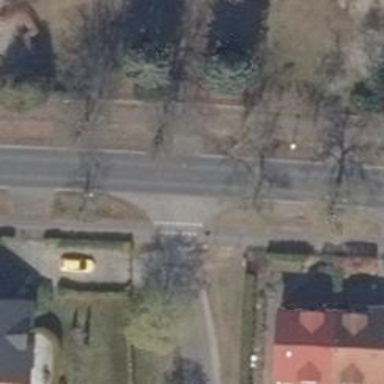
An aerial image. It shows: Road with "give way" sign.